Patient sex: F
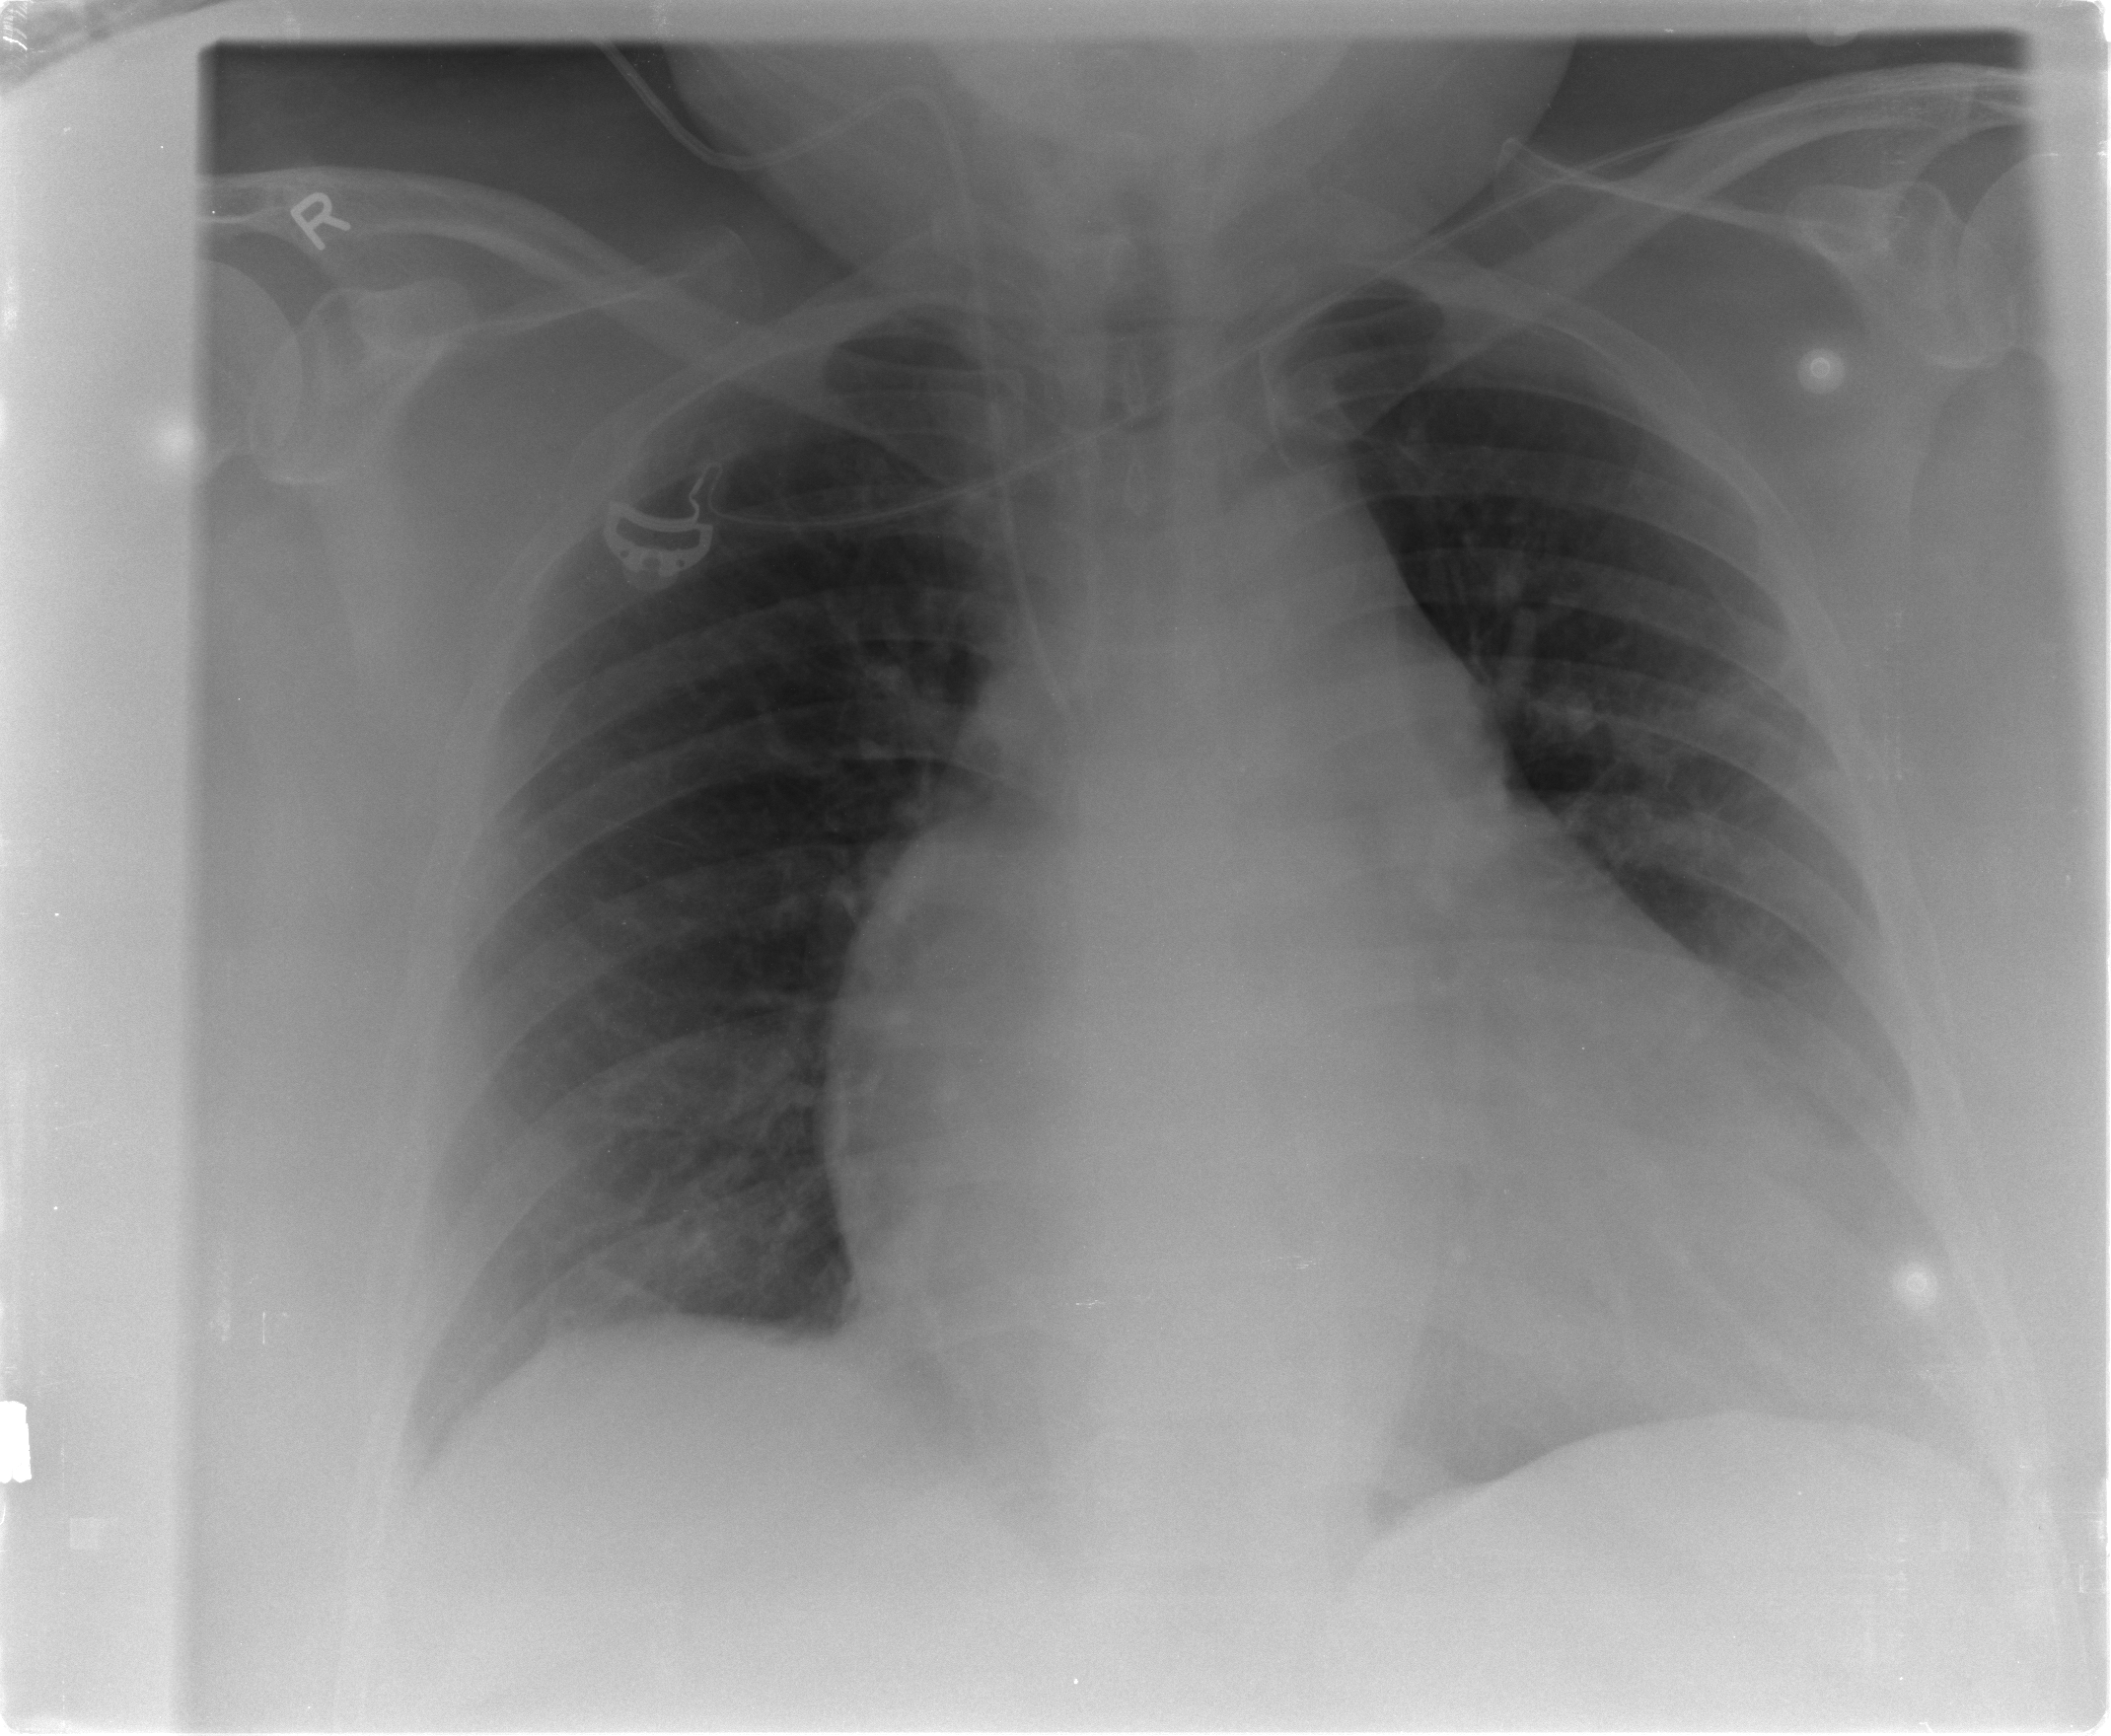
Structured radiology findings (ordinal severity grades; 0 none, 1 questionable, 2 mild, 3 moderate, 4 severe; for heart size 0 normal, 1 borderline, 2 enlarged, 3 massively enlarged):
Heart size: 2
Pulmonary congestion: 2
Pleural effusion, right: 1
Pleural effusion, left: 2
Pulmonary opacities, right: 0
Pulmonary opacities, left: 1
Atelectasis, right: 1
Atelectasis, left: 2